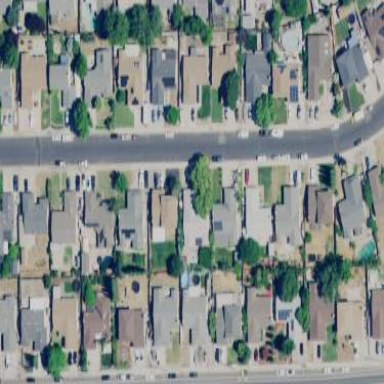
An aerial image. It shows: This residential area consists of single-family homes.